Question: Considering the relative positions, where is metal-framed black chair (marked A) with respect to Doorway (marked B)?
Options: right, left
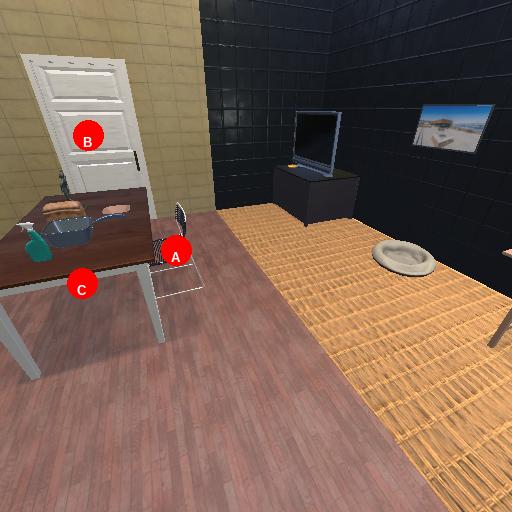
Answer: right